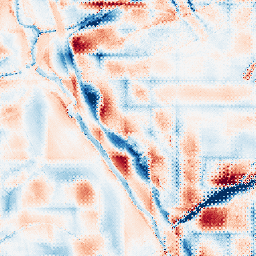
Category: wavelet
Decomposition family: wavelet_biorthogonal
Decomposition parameters: wavelet: bior2.4
level: 5
Upsampling method: regularized
Upsampling parameters: scale: 2
lambda_reg: 0.1
Upsampling scale: 2